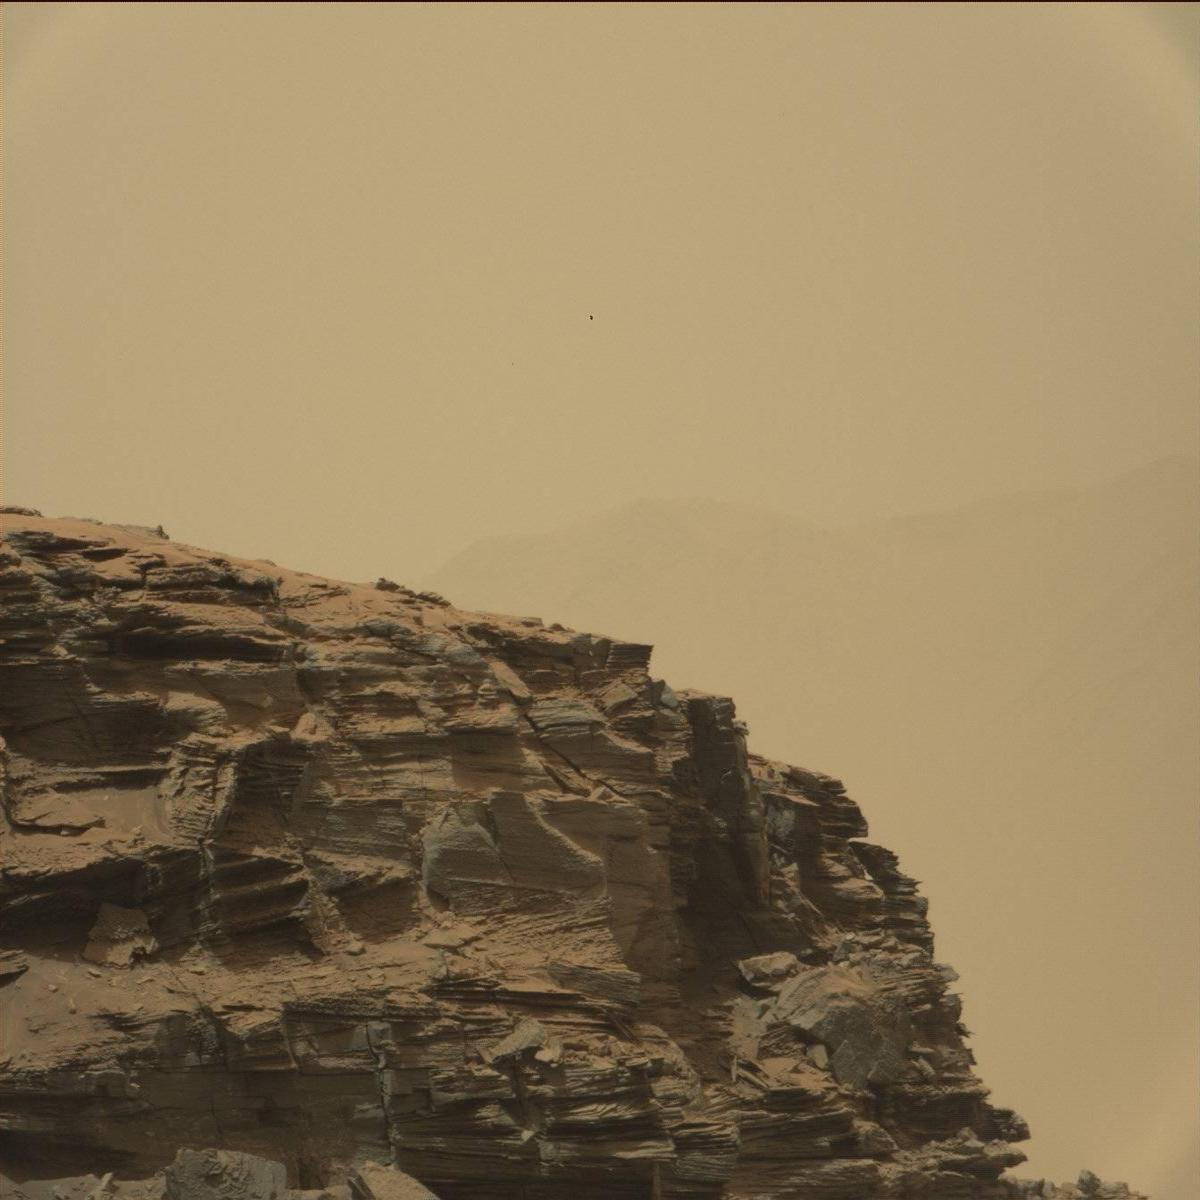
Terrain classes present: Bedrock, Ridge, Sand / Soil, Sky